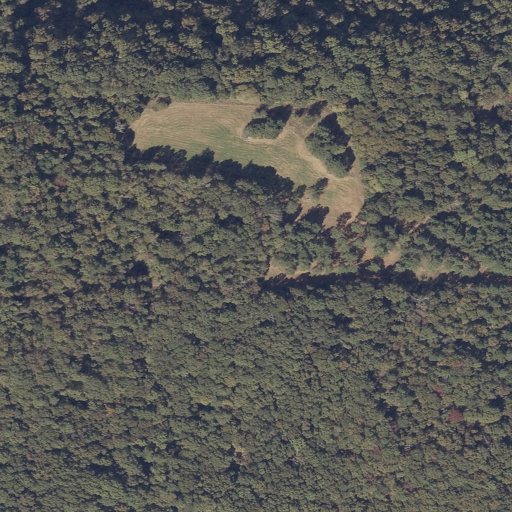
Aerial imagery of mountain in Alabama named Mayo Mountain containing deciduous forest, pasture, mixed forest, and evergreen forest